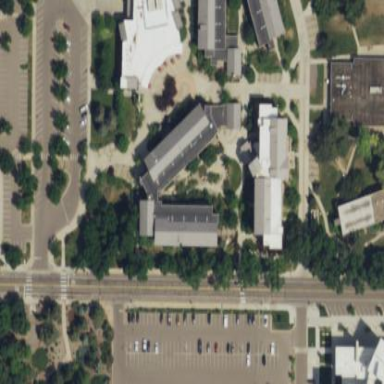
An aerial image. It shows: University building.